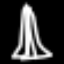
Label: The Eiffel Tower